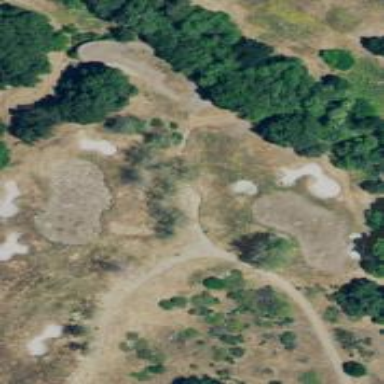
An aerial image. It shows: Path designated for golf carts.